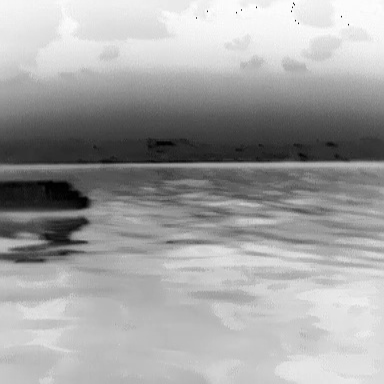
There is a fishing_boat in the infrared image.